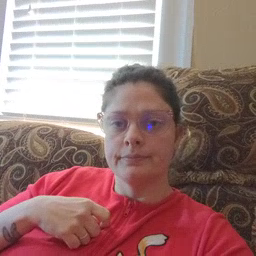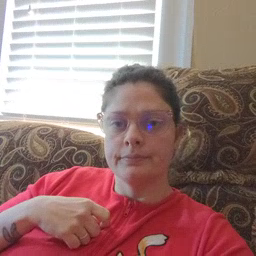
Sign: dry